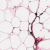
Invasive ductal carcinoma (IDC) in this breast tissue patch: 0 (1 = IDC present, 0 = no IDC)